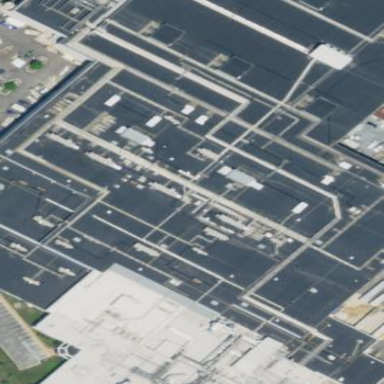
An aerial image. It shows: Industrial building.